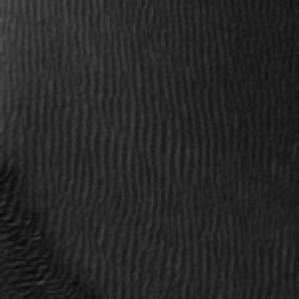
Label: frost